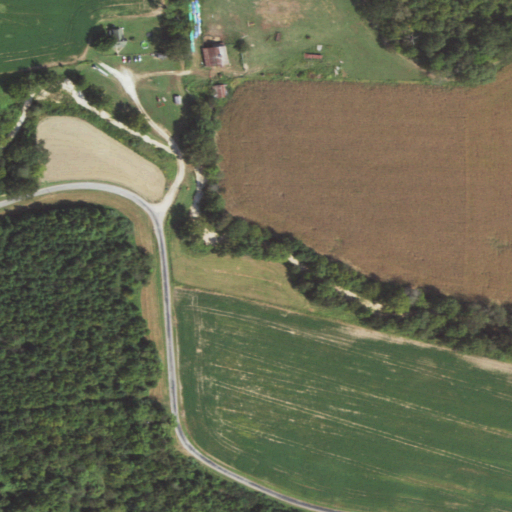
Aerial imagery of valley in Illinois named Dry Hollow containing cultivated crops, deciduous forest, pasture, open development, low intensity development, and medium intensity development